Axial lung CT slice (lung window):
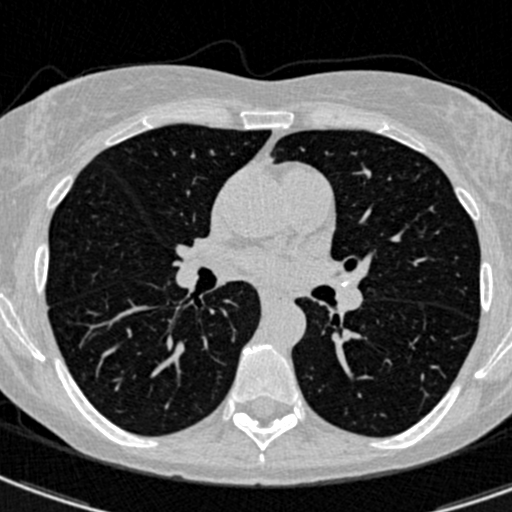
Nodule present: no